Question: I think Sympy makes a mistake in calculating the <URL> of a trig function. For example:
'''
from sympy import fourier_transform, sin
from sympy.abc import x, k
print fourier_transform(sin(x), x, k)
'''
The expected answer <URL> is

but Sympy returns 0. Sometimes the function works very well since 'fourier_transform(Heaviside(t)*cos(t),t,omega)' and 'fourier_transform(Heaviside(t)*sin(t),t,omega)' return the correct answer. I think Sympy may be using Laplace transform to calculate Fourier transform.
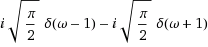
Answer: SymPy computes the Fourier transform by literally computing the integral. I would consider this to be a bug, so feel free to open <URL> for it.